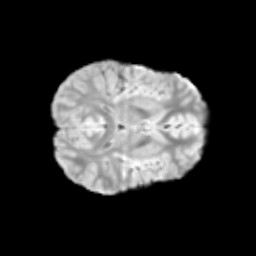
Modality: T2w
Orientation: axial
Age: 9
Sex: male
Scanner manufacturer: siemens
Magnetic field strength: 3 T
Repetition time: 3.8 s
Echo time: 0.07 s